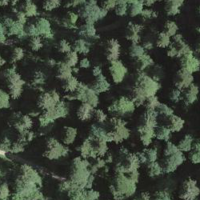
EUNIS habitat code: 43
Species observed at this site:
Polygonia c-album
Lathyrus vernus